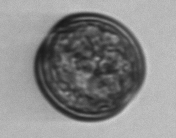
Label: Coscinodiscus